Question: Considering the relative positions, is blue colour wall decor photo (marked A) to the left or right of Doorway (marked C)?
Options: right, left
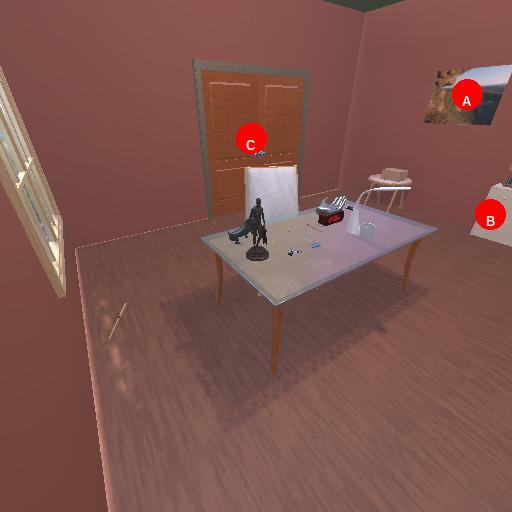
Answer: right